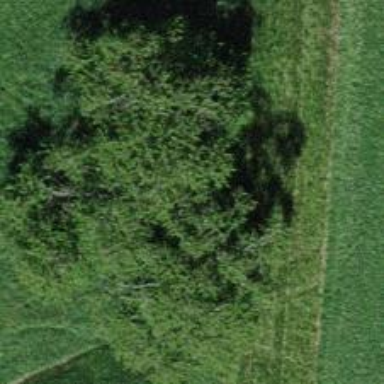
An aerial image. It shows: Broadleaved tree in natural setting.